Aerial crown-view tile of a tropical tree (Barro Colorado Island, Panama), acquired 20250317:
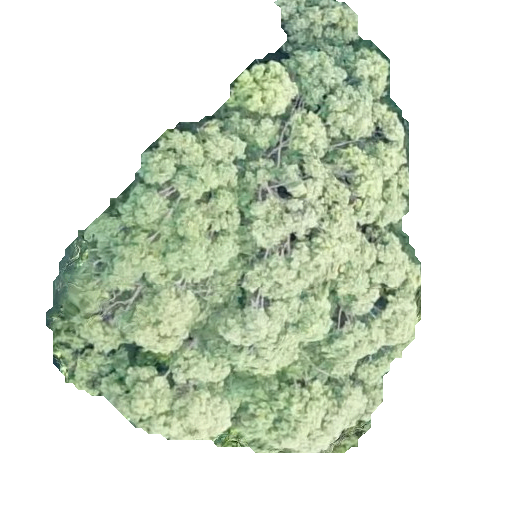
Species: Ocotea leptobotra
GBIF accepted scientific name: Ocotea leptobotra
Crown area: 169.429 m²